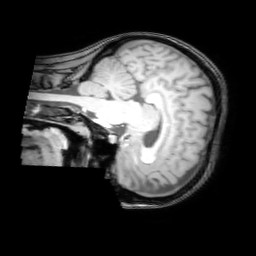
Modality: T1w
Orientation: sagittal
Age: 20
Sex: female
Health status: healthy
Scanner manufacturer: philips
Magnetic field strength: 3 T
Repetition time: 0.012 s
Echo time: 0.0037 s